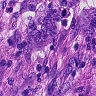
Metastatic tissue present: yes